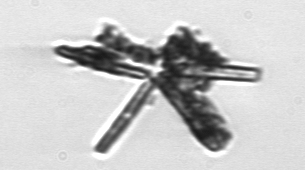
Label: Thalassionema